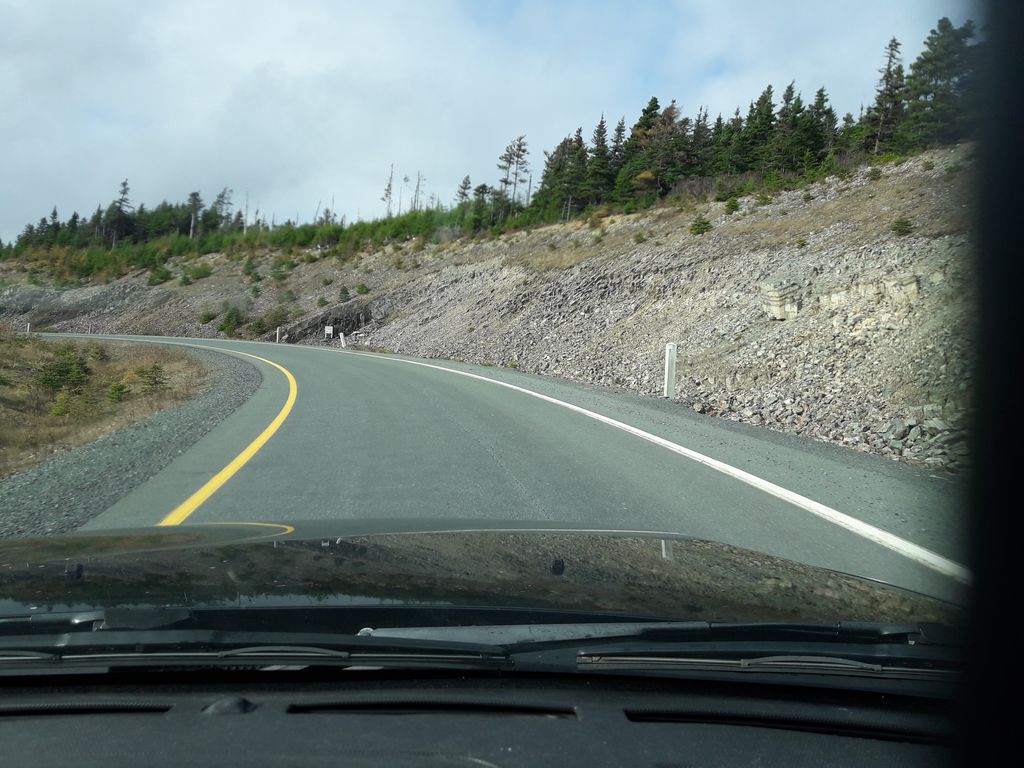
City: st_johns